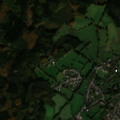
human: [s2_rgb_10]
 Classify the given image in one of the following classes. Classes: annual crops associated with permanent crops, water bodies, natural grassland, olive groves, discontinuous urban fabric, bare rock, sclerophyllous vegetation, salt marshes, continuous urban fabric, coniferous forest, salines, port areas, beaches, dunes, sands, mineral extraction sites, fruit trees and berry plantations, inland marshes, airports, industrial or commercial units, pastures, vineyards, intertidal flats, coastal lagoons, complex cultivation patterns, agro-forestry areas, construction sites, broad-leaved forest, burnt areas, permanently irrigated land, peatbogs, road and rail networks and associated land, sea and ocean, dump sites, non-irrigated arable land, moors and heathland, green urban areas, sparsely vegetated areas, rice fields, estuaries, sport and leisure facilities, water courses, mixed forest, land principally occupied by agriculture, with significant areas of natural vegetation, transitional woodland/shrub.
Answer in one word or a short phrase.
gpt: discontinuous urban fabric, pastures, coniferous forest, mixed forest